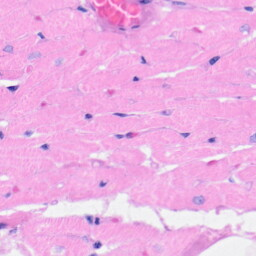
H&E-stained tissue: Heart